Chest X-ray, AP view. Patient: 43 years old, sex M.
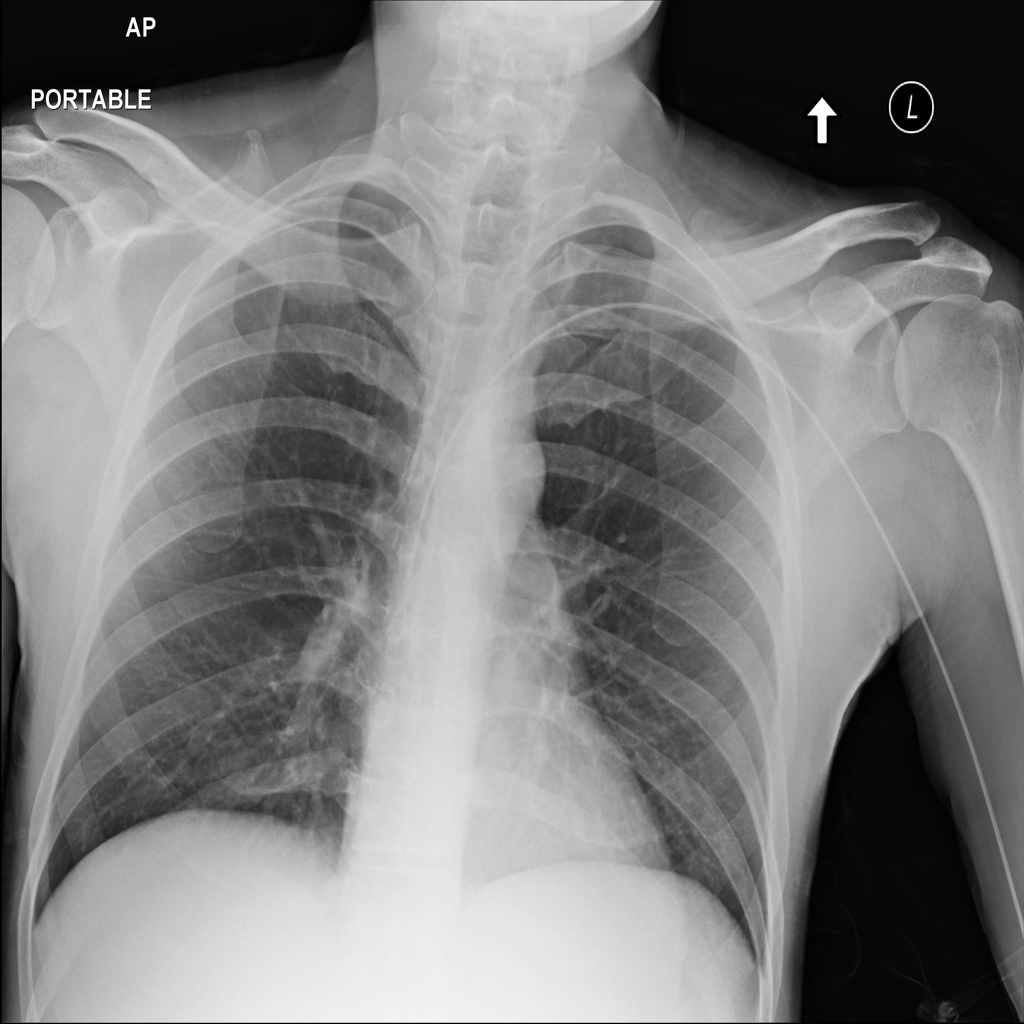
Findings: No Finding